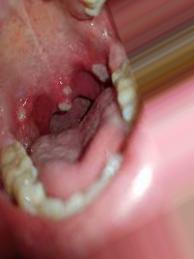
Condition: Mouth Ulcer